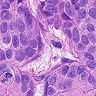
Metastatic tissue present: yes